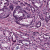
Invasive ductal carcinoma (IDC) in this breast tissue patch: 0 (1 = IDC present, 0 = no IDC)